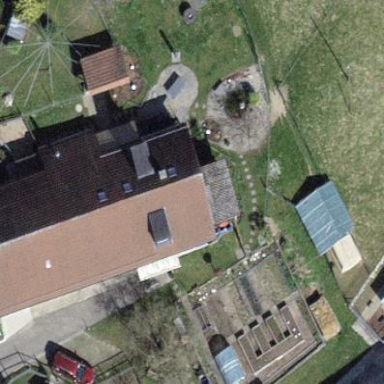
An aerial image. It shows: Building with tiled roof.